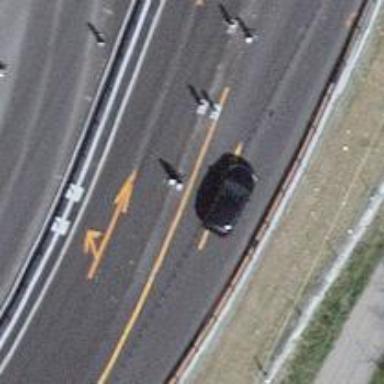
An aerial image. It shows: Asphalt motorway link.